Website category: university
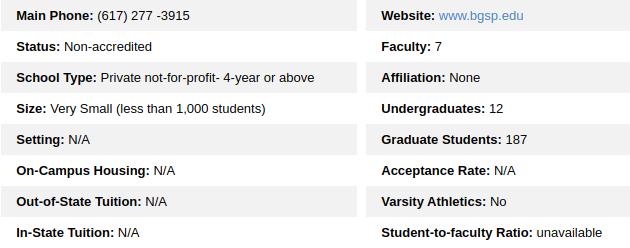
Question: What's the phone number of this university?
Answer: (617) 277 -3915

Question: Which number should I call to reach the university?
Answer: (617) 277 -3915

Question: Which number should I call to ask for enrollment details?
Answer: (617) 277 -3915

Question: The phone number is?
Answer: (617) 277 -3915

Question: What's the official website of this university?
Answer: www.bgsp.edu

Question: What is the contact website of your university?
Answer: www.bgsp.edu

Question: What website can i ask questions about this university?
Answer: www.bgsp.edu

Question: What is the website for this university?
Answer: www.bgsp.edu

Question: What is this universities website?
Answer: www.bgsp.edu

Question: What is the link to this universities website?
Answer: www.bgsp.edu

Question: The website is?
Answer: www.bgsp.edu

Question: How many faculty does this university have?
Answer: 7

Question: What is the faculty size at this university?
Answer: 7

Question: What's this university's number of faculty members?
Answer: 7

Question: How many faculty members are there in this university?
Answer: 7

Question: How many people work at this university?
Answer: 7

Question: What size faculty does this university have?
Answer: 7

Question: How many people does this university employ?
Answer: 7

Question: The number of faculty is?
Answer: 7

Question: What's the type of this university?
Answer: Private not-for-profit- 4-year or above

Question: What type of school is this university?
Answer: Private not-for-profit- 4-year or above

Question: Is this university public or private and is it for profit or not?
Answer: Private not-for-profit- 4-year or above

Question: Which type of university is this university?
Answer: Private not-for-profit- 4-year or above

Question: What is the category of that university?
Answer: Private not-for-profit- 4-year or above

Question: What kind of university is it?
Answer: Private not-for-profit- 4-year or above

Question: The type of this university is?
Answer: Private not-for-profit- 4-year or above

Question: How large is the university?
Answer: Very Small (less than 1,000 students)

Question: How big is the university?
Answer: Very Small (less than 1,000 students)

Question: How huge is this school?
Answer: Very Small (less than 1,000 students)

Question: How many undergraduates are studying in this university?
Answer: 12

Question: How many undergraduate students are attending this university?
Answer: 12

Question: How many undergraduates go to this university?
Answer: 12

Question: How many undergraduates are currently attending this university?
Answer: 12

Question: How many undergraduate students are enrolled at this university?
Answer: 12

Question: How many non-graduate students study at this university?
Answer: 12

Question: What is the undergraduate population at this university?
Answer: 12

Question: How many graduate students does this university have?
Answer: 187

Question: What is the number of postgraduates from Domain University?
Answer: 187

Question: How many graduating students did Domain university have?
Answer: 187

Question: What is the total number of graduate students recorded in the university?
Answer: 187

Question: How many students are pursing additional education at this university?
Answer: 187

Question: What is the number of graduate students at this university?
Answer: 187

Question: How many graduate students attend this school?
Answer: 187

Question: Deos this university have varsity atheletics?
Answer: No

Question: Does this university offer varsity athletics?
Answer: No

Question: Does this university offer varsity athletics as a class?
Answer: No

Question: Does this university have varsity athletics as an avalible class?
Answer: No

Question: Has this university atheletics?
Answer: No

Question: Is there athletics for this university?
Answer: No

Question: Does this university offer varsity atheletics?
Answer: No

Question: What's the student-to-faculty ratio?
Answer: unavailable

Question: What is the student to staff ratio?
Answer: unavailable

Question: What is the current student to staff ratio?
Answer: unavailable

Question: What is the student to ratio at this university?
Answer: unavailable

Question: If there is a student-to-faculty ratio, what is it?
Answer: unavailable

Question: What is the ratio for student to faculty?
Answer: unavailable

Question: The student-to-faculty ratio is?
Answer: unavailable